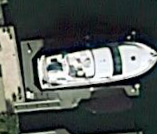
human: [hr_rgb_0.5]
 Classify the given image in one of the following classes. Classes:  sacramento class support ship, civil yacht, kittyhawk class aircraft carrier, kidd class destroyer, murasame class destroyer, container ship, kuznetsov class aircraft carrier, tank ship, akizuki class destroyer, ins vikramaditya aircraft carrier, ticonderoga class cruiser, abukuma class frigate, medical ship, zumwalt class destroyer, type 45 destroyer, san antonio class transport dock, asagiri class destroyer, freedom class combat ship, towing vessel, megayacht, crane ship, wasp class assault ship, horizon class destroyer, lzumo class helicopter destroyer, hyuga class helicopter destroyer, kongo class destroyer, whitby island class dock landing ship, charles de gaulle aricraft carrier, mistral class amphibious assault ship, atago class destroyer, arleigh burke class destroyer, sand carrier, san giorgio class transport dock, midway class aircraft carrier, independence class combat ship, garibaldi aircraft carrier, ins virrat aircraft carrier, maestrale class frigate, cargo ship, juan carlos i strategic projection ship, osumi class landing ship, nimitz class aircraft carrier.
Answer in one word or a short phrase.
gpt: Civil yacht